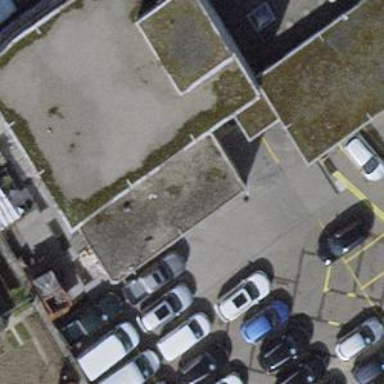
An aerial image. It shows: Car repair shop.